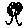
Label: tree